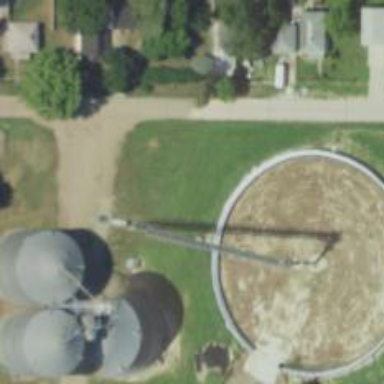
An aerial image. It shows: Storage tank created as man-made structure.